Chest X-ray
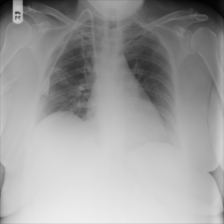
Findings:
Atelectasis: negative
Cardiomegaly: negative
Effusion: negative
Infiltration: positive
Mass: negative
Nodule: negative
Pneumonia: negative
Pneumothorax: negative
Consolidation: negative
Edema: negative
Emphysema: negative
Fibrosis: negative
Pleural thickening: negative
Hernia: negative